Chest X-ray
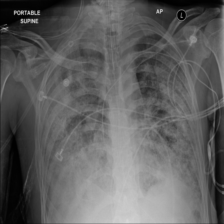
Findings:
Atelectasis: negative
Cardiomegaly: negative
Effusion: negative
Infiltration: positive
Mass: positive
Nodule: positive
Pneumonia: negative
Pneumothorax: negative
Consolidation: positive
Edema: negative
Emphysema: negative
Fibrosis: negative
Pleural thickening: negative
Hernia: negative